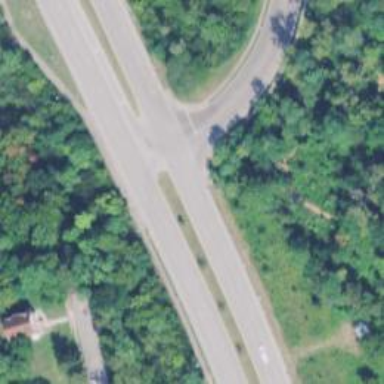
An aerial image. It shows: Tertiary road.